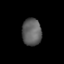
Tissue: lung
Cell type: Endothelial cells
Senescence score: 0.5697
Nuclear area (px): 520
Mean DAPI intensity: 95.225